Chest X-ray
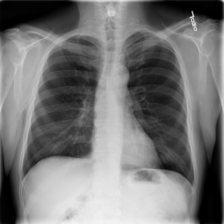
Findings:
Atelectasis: negative
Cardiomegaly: negative
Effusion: negative
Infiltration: negative
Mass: negative
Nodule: negative
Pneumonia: negative
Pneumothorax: negative
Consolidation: negative
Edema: negative
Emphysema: negative
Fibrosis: negative
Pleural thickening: negative
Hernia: negative